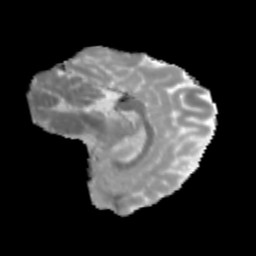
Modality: MD
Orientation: sagittal
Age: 12
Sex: male
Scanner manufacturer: siemens
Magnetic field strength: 3 T
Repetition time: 3.8 s
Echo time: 0.07 s